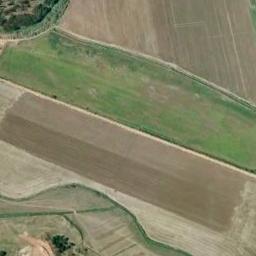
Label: terrace